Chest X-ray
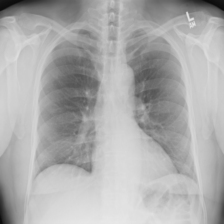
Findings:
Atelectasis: negative
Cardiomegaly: negative
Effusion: negative
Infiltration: negative
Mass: negative
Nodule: negative
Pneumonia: negative
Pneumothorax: negative
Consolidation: negative
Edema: negative
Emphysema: negative
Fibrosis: negative
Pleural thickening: negative
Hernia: negative